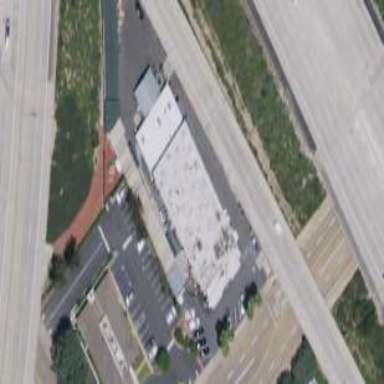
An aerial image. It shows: Industrial building housing car repair shop.